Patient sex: M
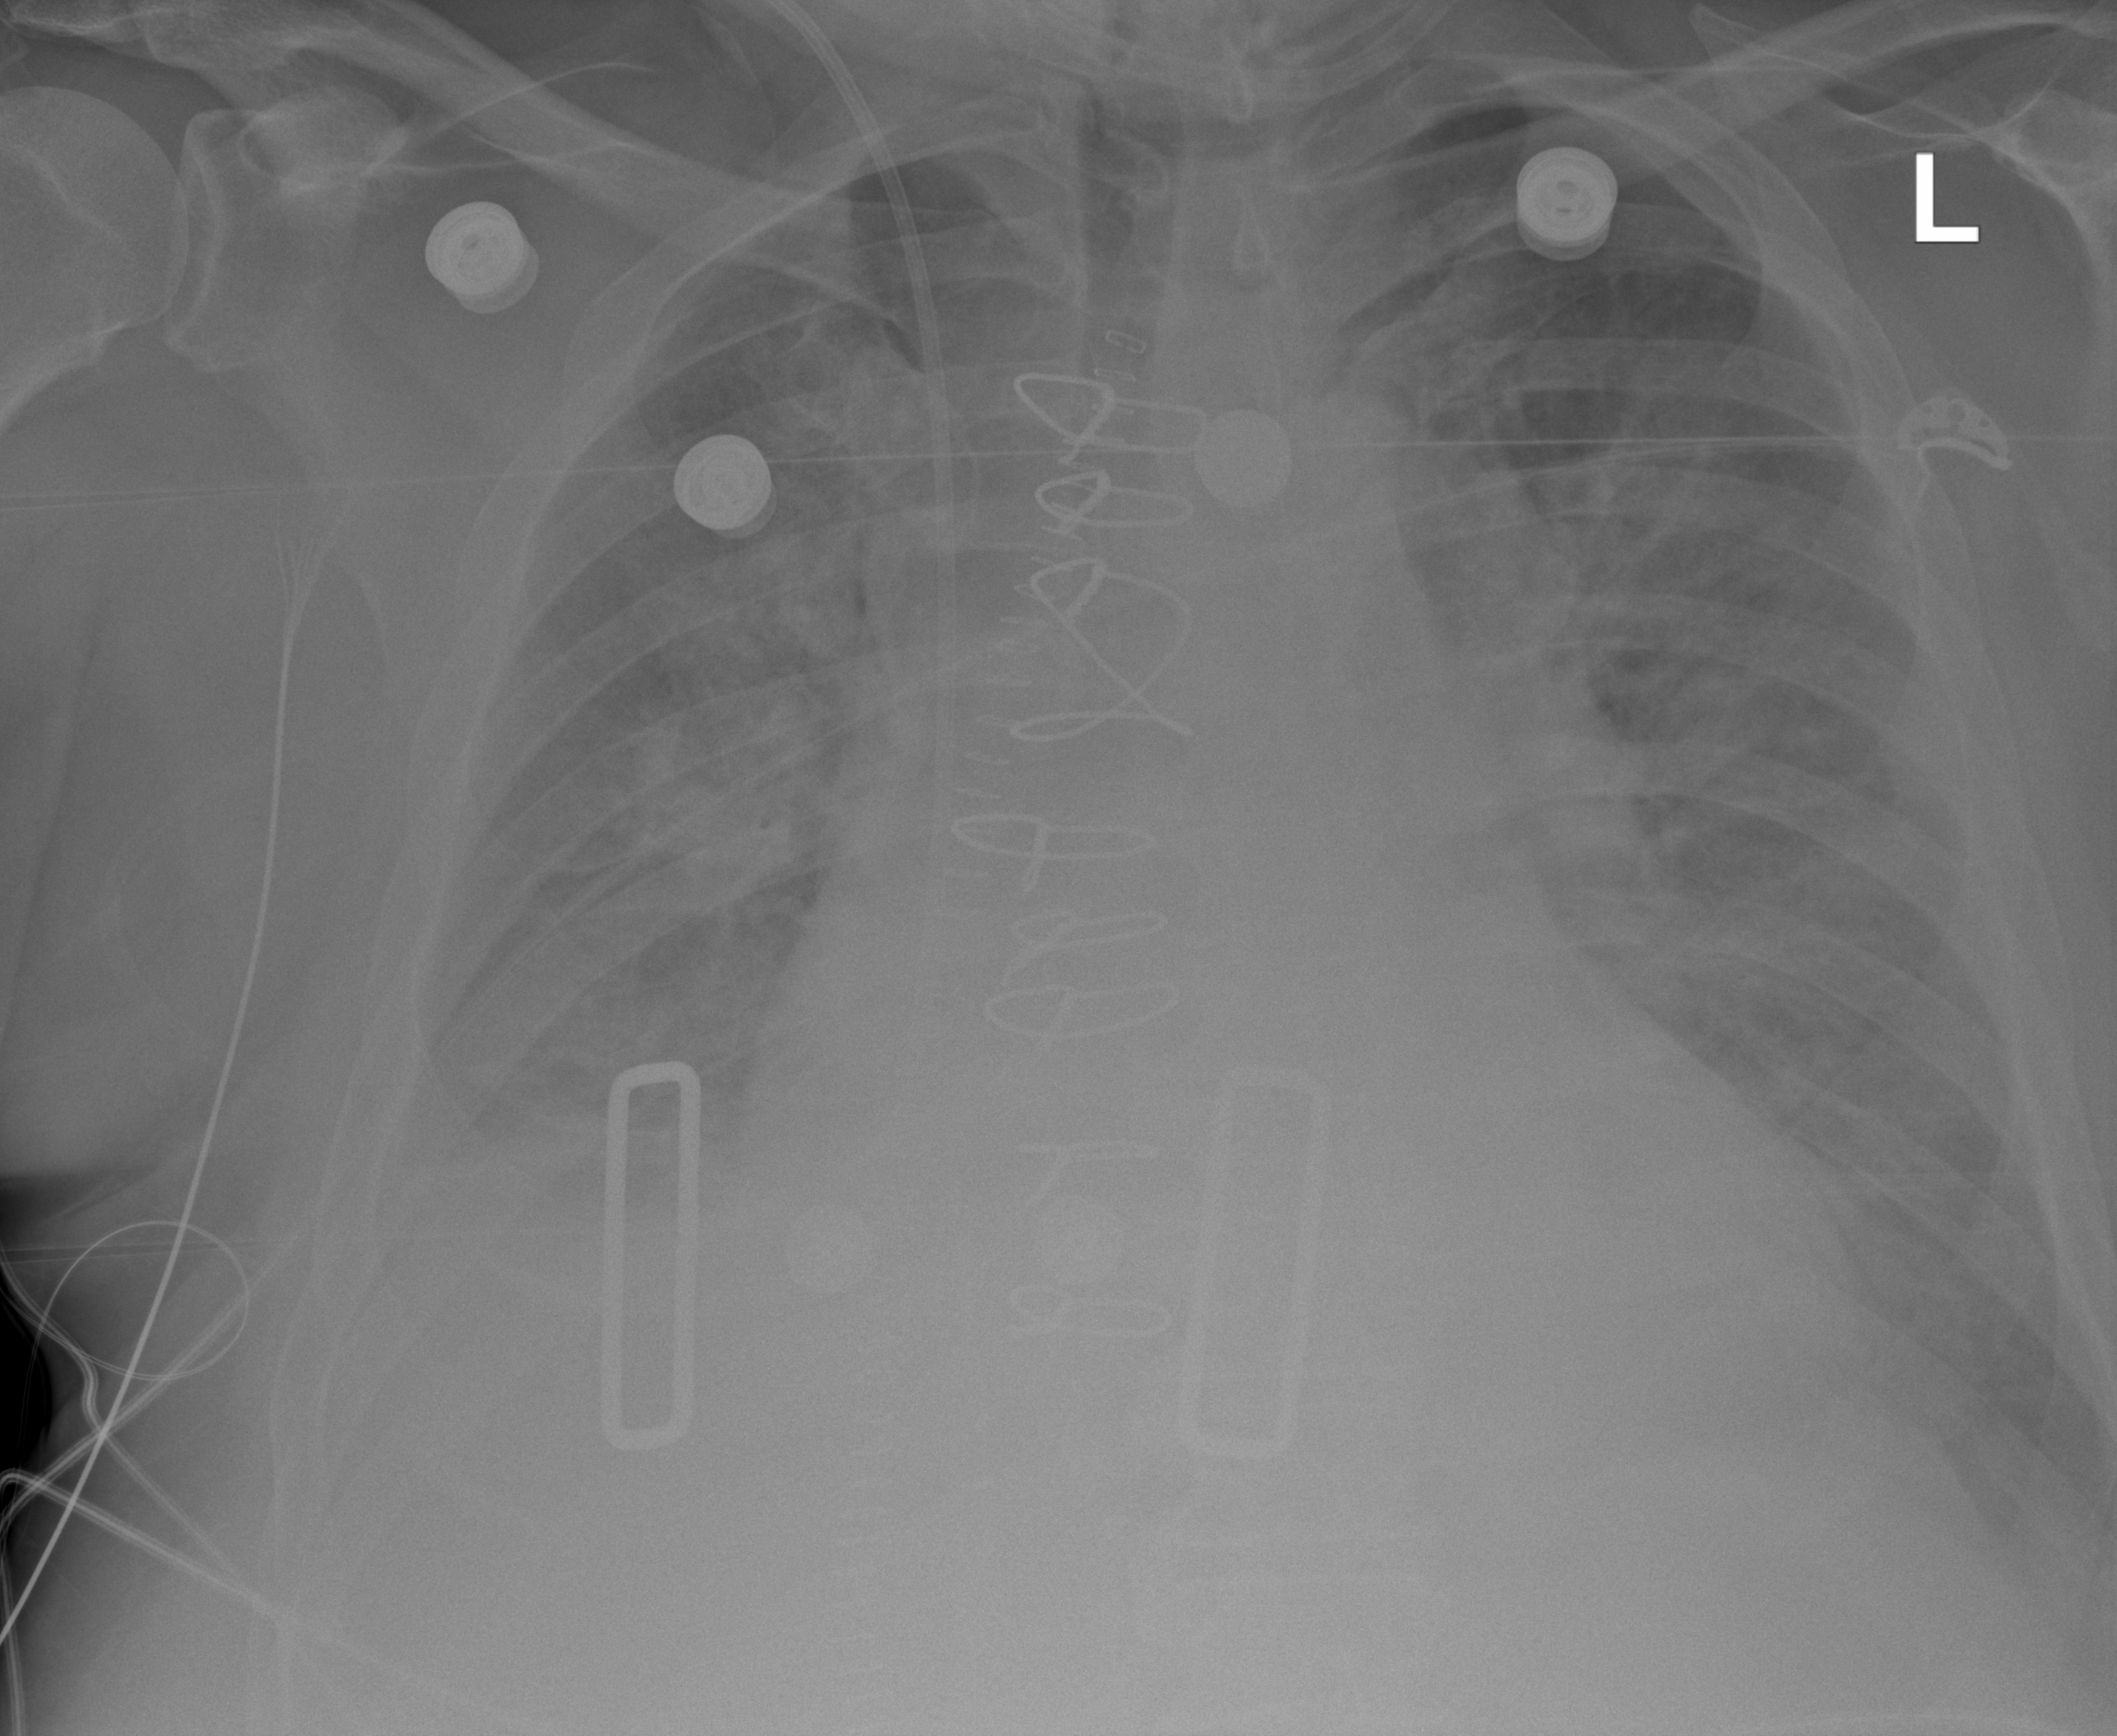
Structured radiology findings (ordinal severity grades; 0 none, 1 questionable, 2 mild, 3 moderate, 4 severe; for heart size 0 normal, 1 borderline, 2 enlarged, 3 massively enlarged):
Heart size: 2
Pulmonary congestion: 2
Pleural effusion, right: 3
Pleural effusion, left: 2
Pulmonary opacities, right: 2
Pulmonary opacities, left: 2
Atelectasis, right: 2
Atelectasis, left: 2